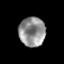
Tissue: prostate
Cell type: Epithelial cells
Senescence score: 0.2649
Nuclear area (px): 758
Mean DAPI intensity: 145.554